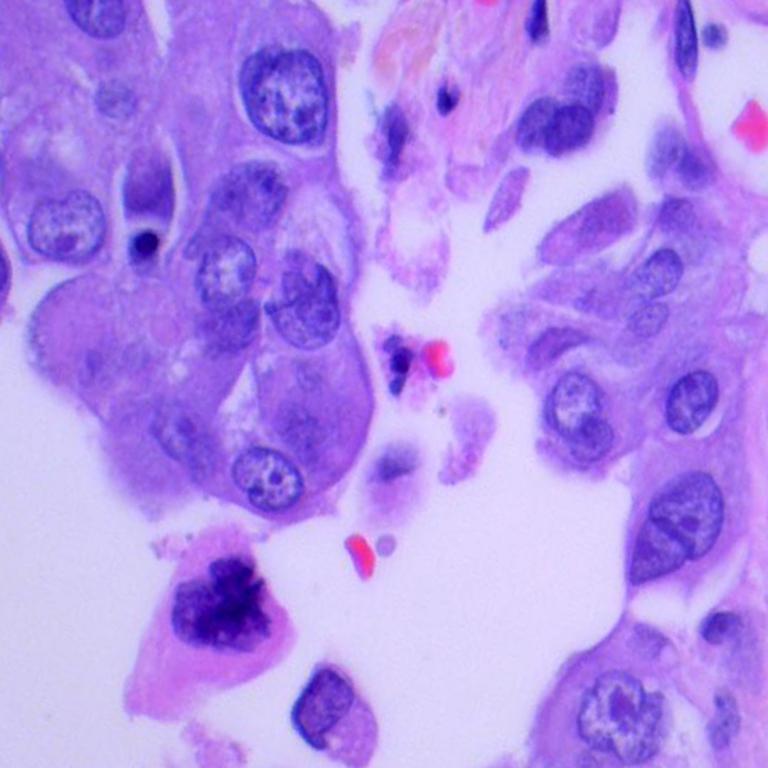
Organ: lung
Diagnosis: adenocarcinomas